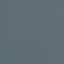
Land use / land cover class: SeaLake